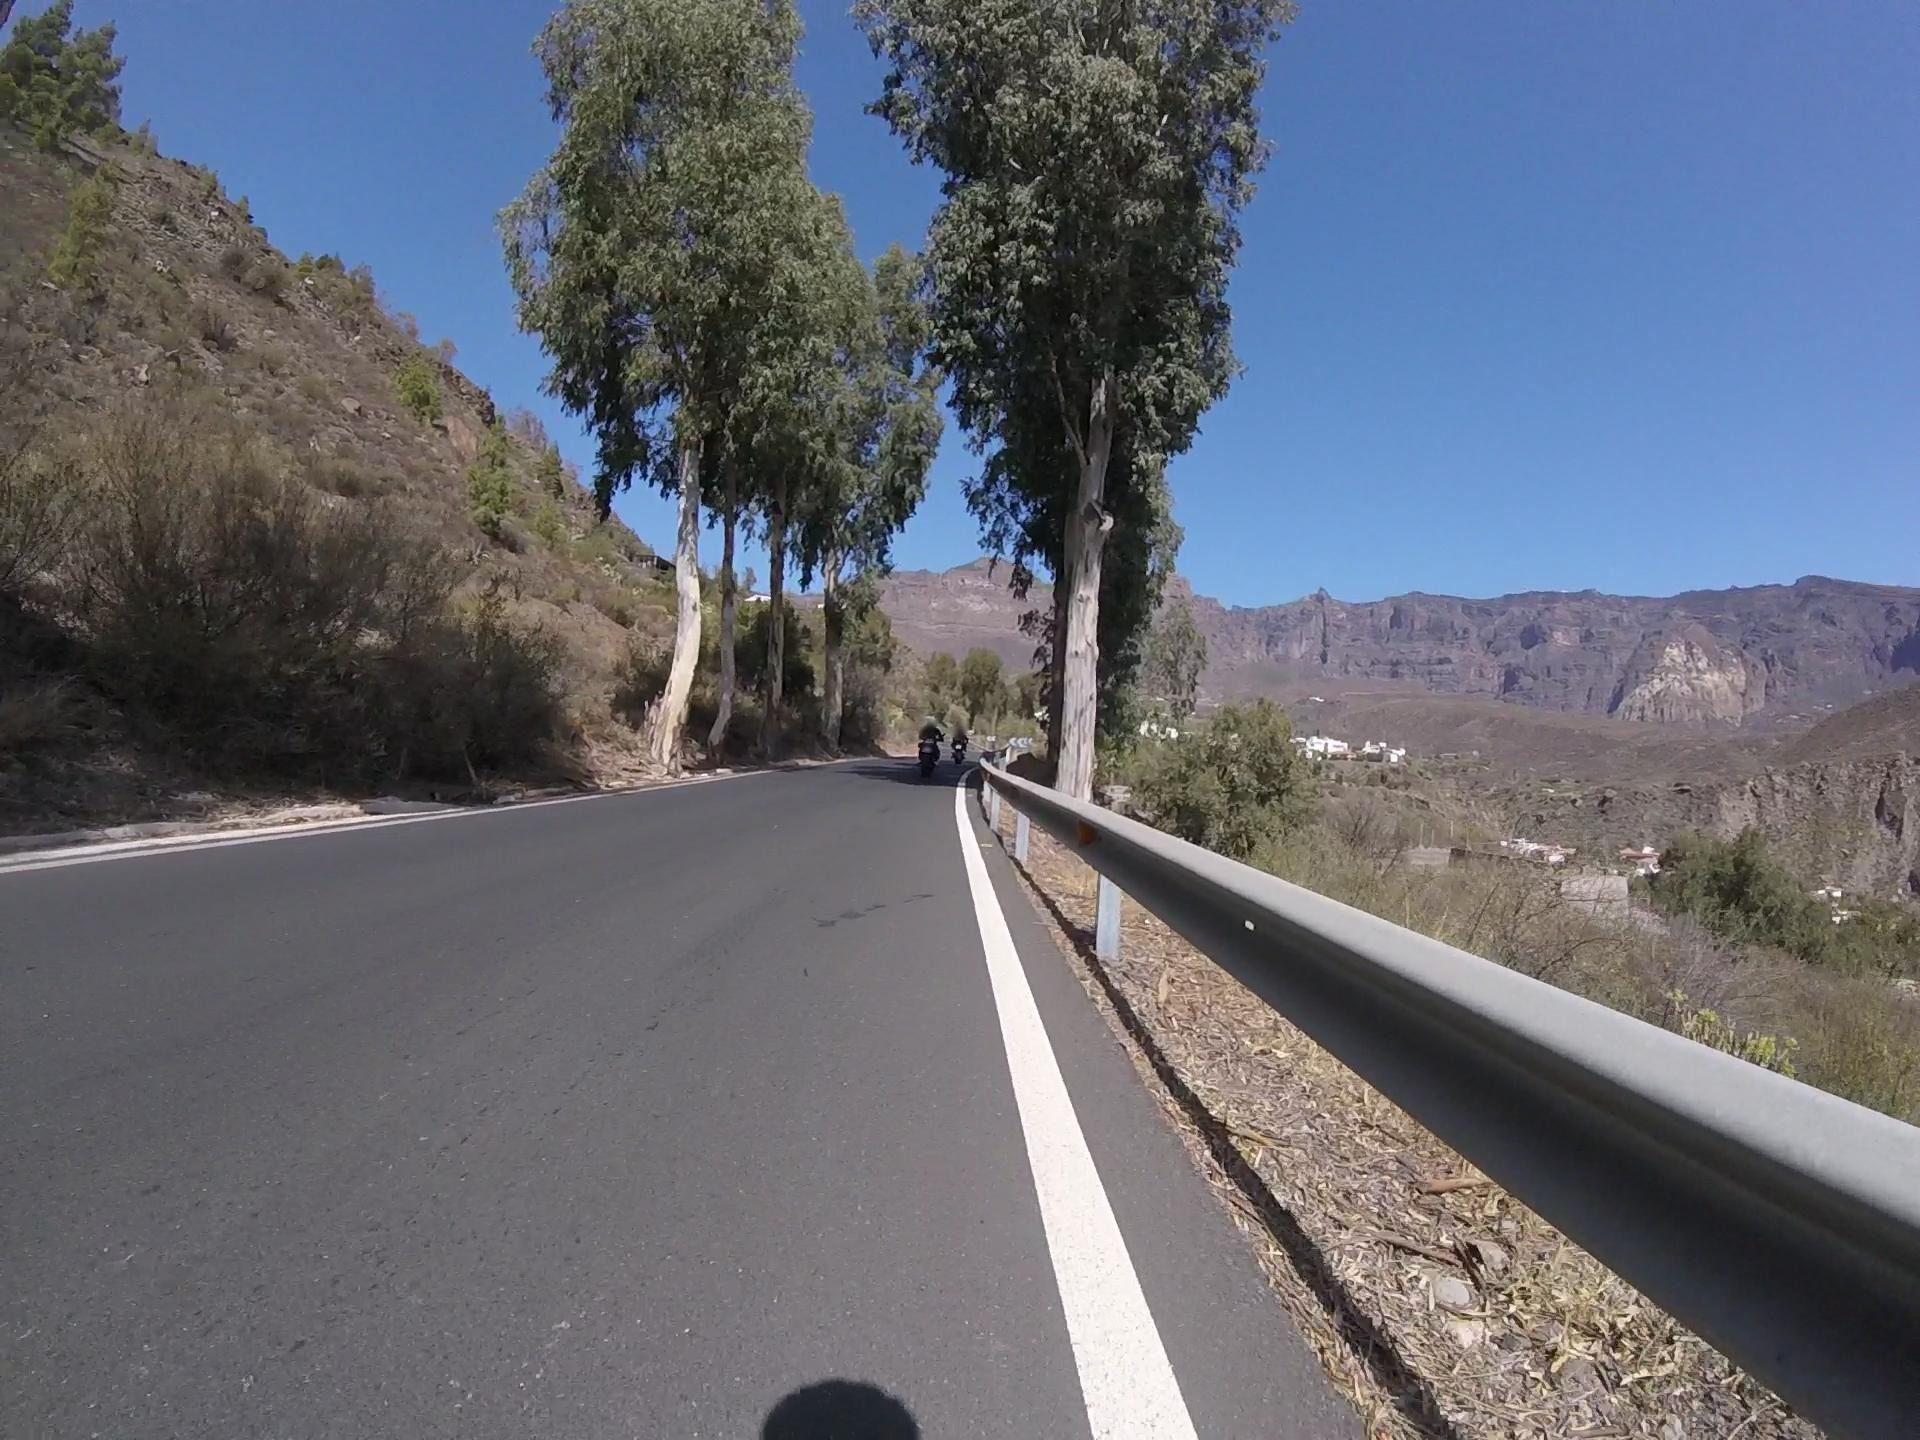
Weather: clear
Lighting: day
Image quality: good
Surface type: cycling surface
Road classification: primary
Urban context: low density rural
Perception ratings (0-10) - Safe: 5.14, Lively: 3.54, Beautiful: 7.73, Boring: 5.66, Depressing: 3.97, Wealthy: 5.43